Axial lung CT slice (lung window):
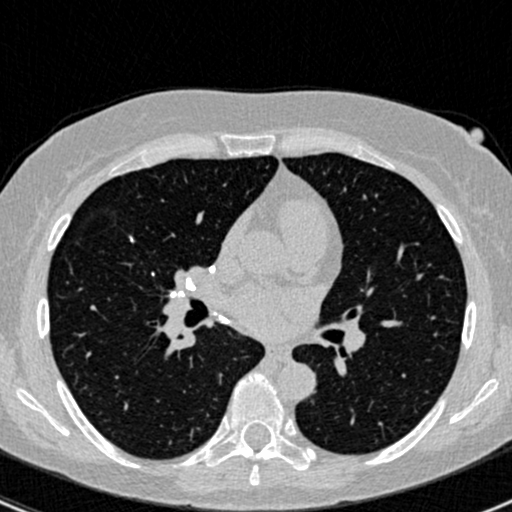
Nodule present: yes
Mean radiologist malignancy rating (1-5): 1